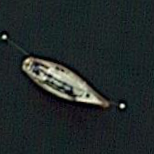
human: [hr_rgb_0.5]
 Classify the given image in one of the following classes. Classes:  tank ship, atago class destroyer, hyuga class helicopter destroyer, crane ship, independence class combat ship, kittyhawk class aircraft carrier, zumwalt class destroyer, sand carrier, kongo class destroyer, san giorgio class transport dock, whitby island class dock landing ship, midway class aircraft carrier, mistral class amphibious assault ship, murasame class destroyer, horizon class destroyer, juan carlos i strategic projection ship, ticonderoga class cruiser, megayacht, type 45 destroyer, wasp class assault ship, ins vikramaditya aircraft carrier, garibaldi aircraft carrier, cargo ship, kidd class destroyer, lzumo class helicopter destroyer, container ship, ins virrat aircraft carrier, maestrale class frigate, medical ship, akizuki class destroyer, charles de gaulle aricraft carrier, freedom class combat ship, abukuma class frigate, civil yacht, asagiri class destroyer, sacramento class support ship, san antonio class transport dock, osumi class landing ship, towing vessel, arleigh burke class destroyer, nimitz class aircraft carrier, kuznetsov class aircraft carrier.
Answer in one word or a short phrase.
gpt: Civil yacht